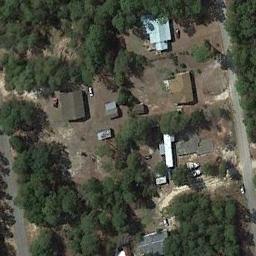
Label: residential